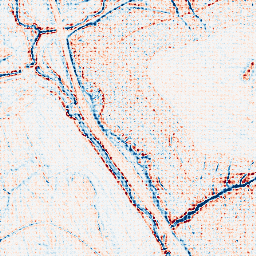
Category: edge_preserving
Decomposition family: anisotropic_diffusion
Decomposition parameters: iterations: 5
kappa: 100
gamma: 0.15
Upsampling method: sinc_blackman
Upsampling parameters: scale: 4
kernel_size: 4
Upsampling scale: 4